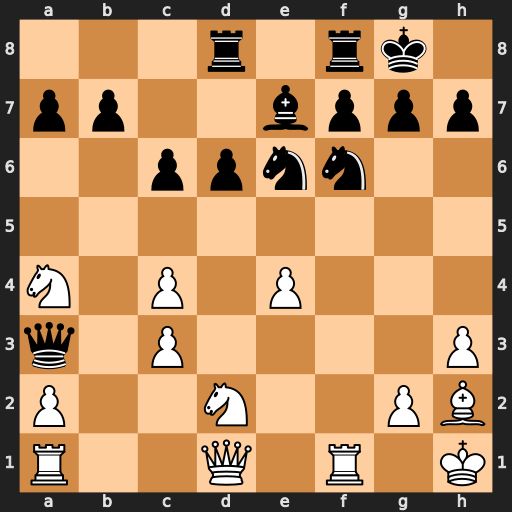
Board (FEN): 3r1rk1/pp2bppp/2ppnn2/8/N1P1P3/q1P4P/P2N2PB/R2Q1R1K
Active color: w
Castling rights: -
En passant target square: -
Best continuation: Nb1 Qxa4 Qxa4